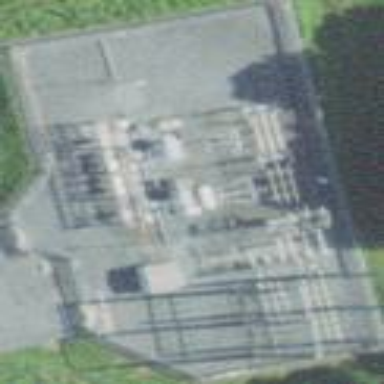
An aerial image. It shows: Distribution substation surrounded by fence.